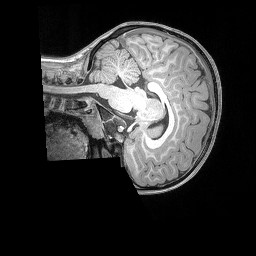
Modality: T1w
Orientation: sagittal
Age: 6
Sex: male
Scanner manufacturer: siemens
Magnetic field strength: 3 T
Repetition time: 2.53 s
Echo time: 0.00164 s